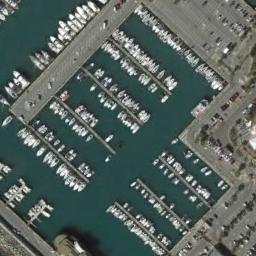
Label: harbor